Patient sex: M
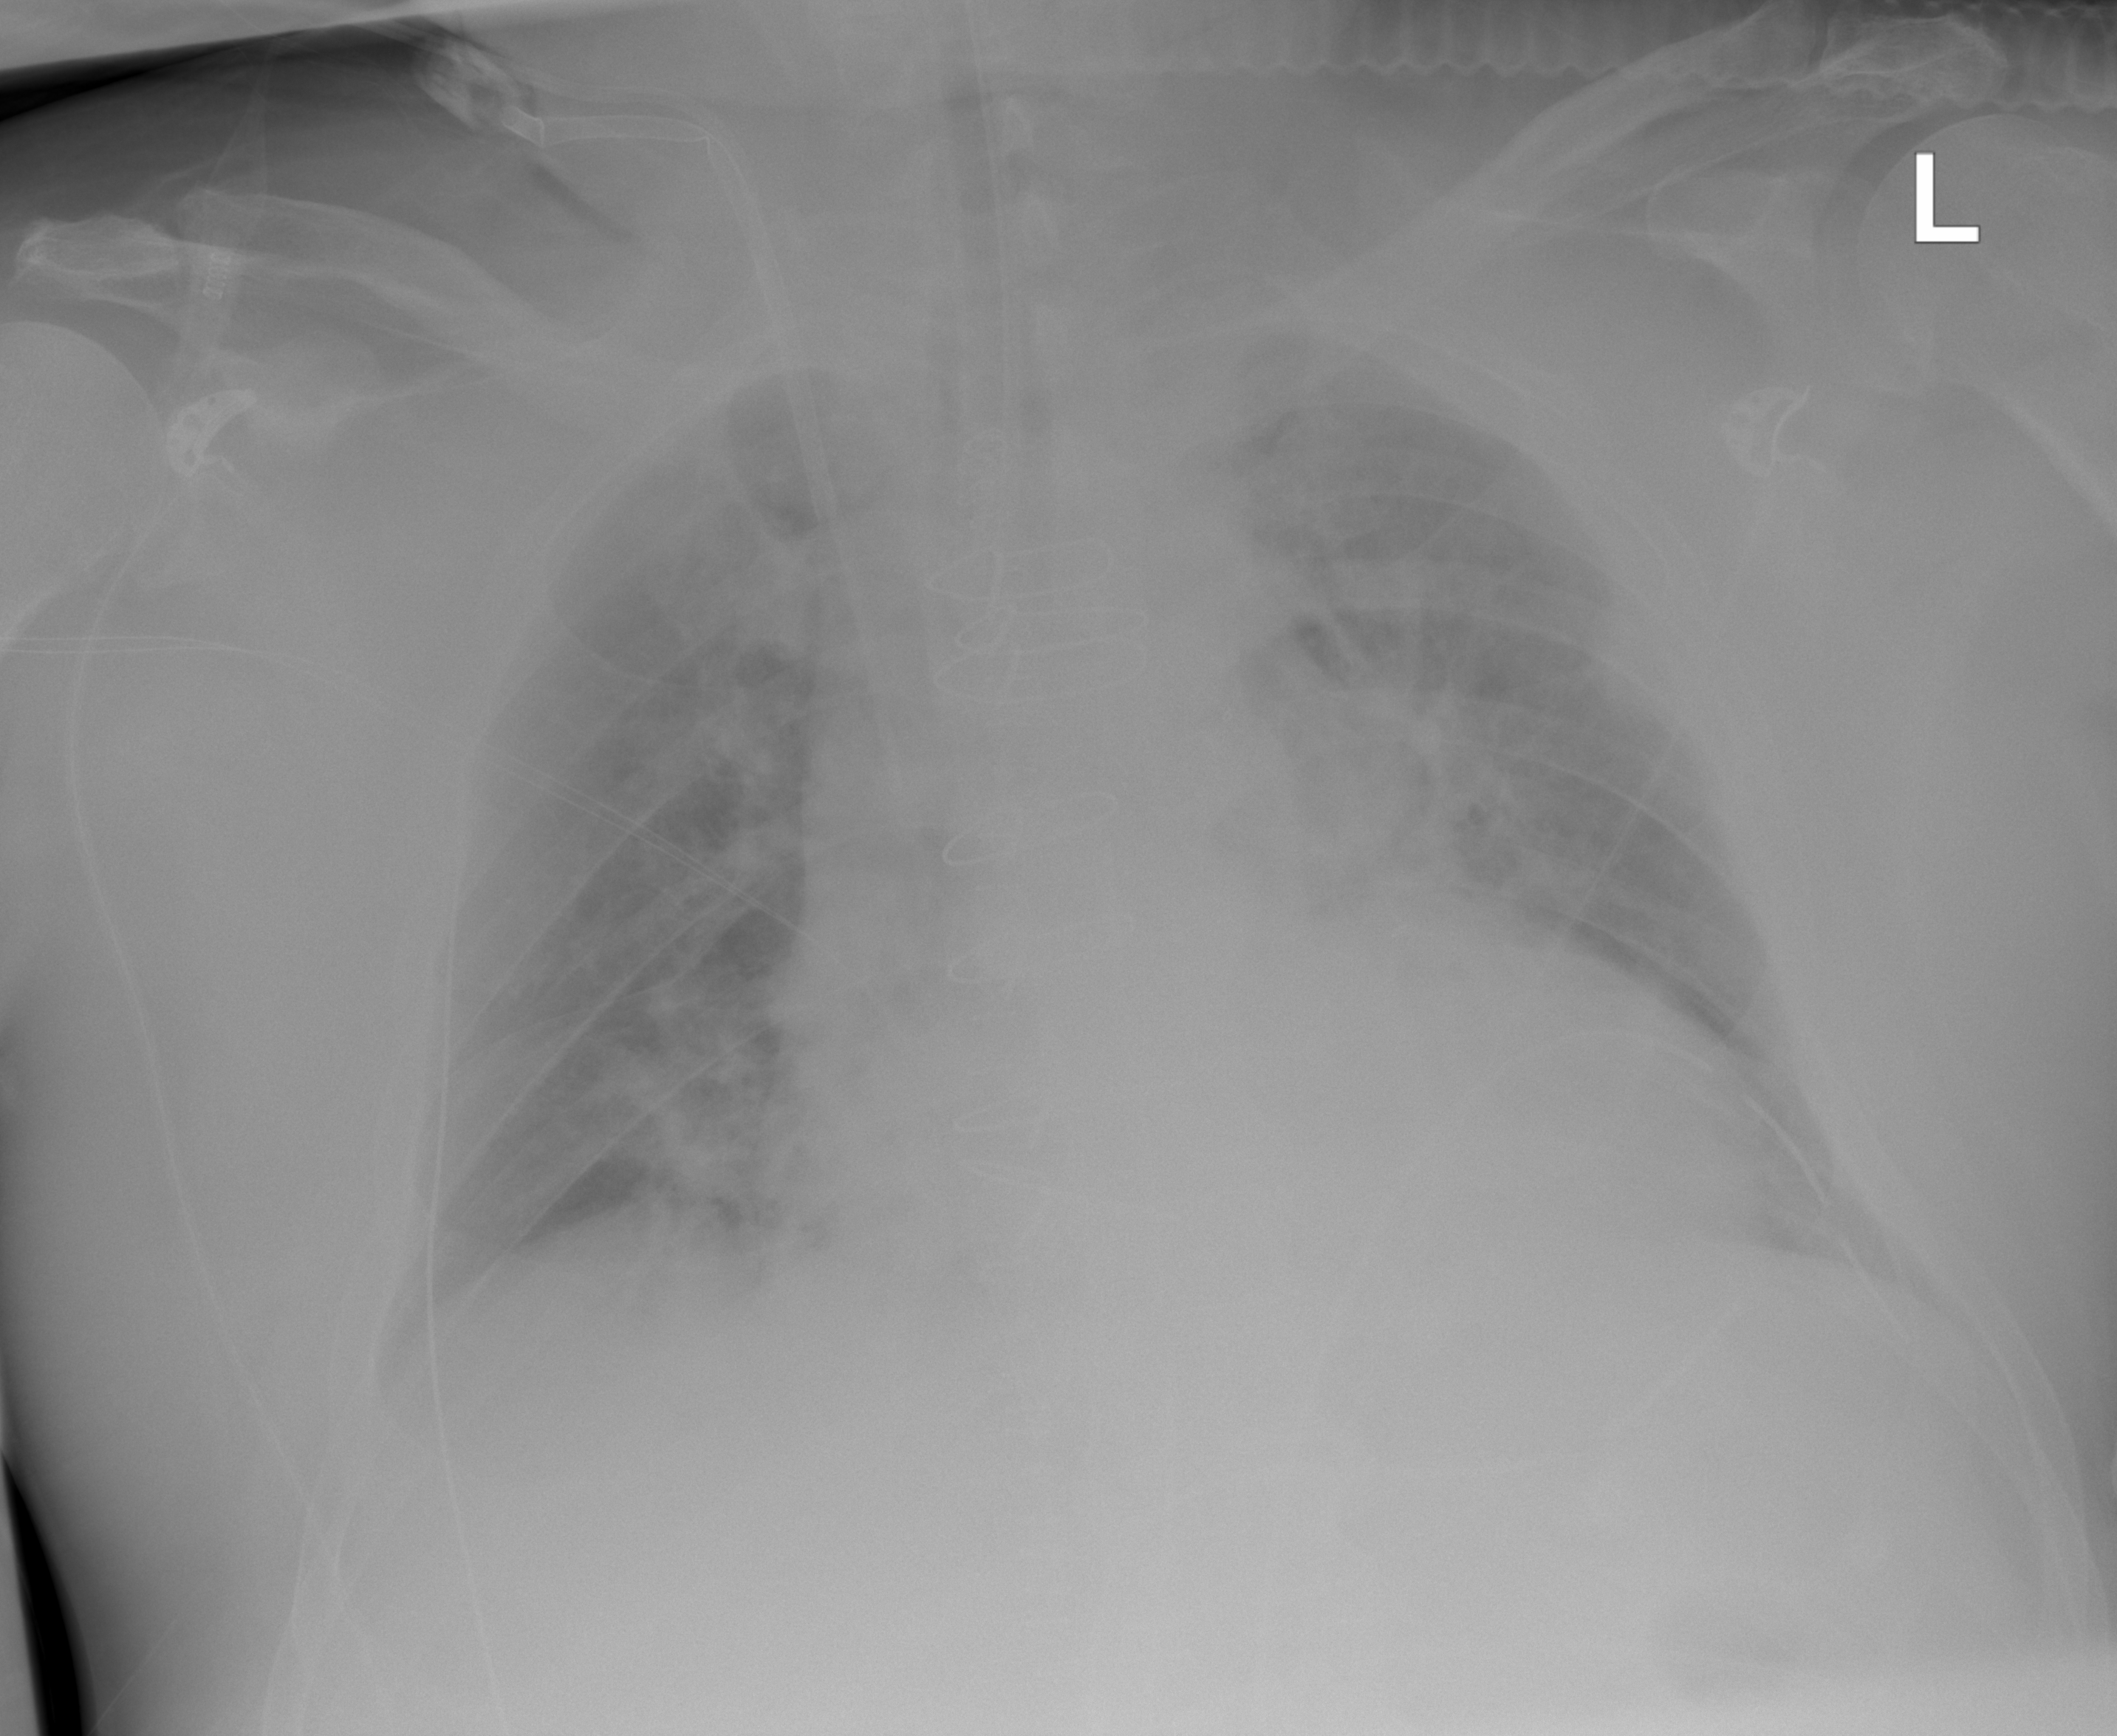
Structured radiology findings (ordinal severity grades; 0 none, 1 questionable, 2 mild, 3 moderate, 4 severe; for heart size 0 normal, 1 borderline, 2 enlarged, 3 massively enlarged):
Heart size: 2
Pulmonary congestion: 3
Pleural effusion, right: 2
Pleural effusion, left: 2
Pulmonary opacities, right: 3
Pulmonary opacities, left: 3
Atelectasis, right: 3
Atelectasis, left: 3